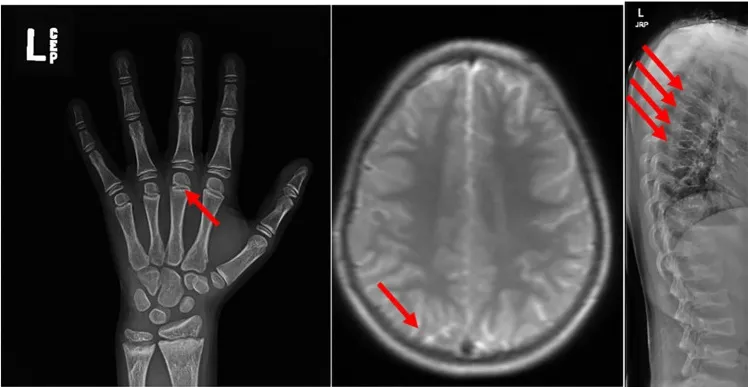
Genetic and clinical characteristics of SPENCDI patients. (A) Xray of the left hand (patient #1). Well-defined metaphyseal irregularity (indicated by red arrow) and sclerosis of the distal radius and ulna consistent with bone growth abnormality. Brain MRI (patient #1): nonspecific calcifications of the globus pallidus bilaterally without acute intracranial abnormality (indicated by red arrow). Xray of spine (patient #1): Multilevel compression deformities of the thoraco-lumbar spine (indicated by red arrows). Nd: not determined.
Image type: radiology (mri)